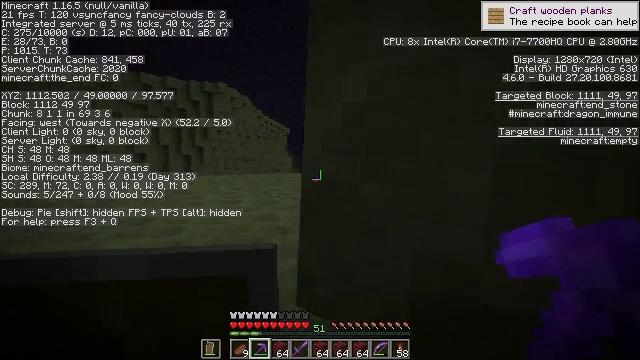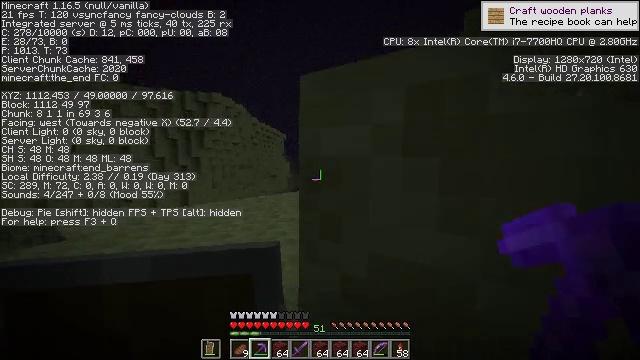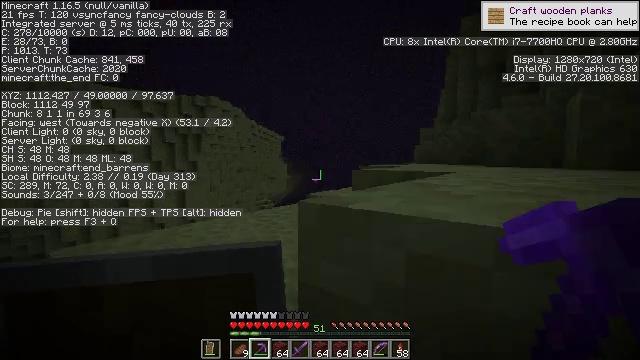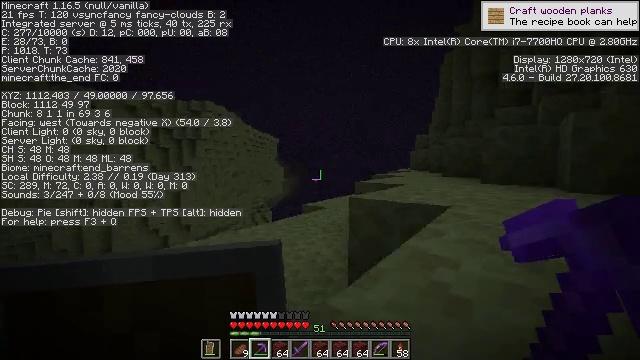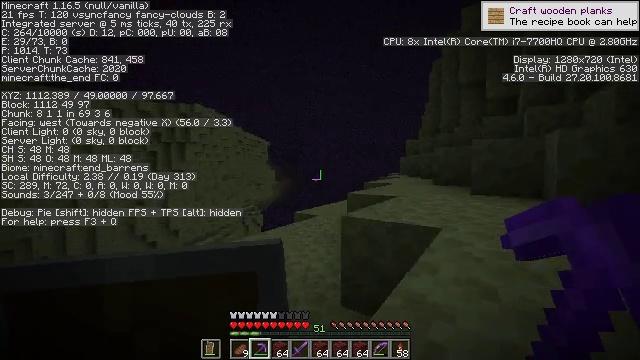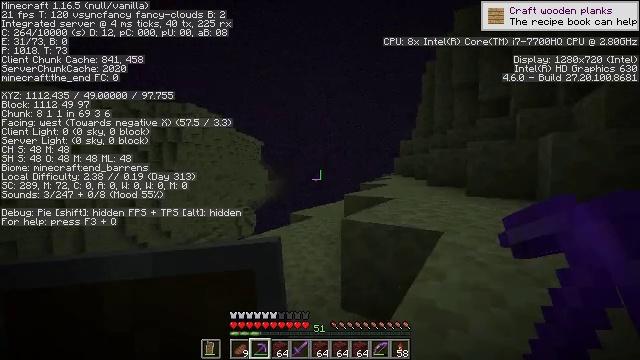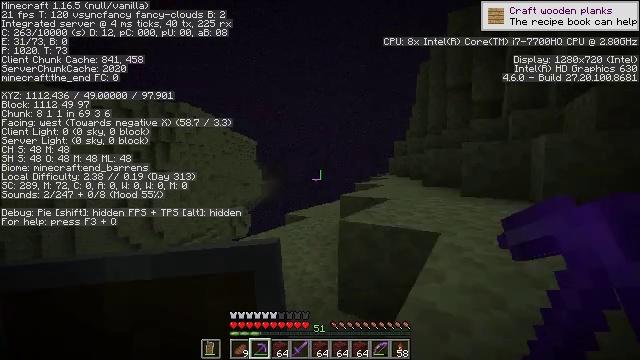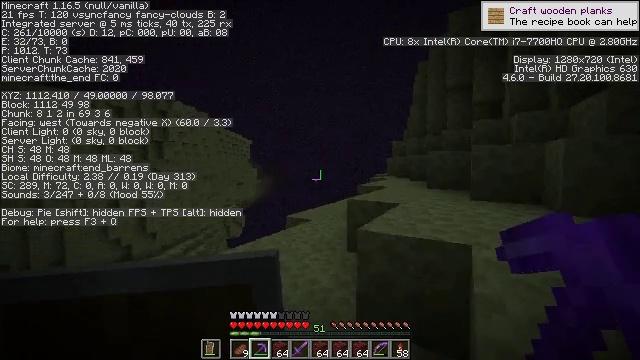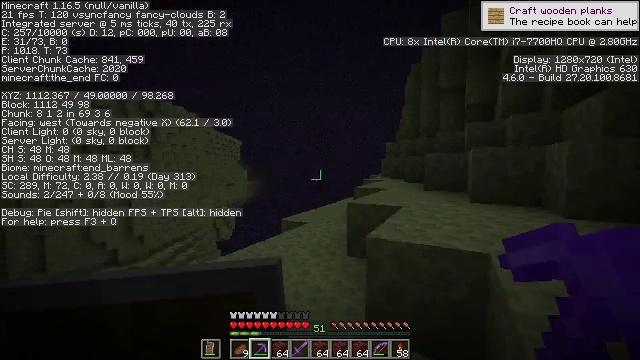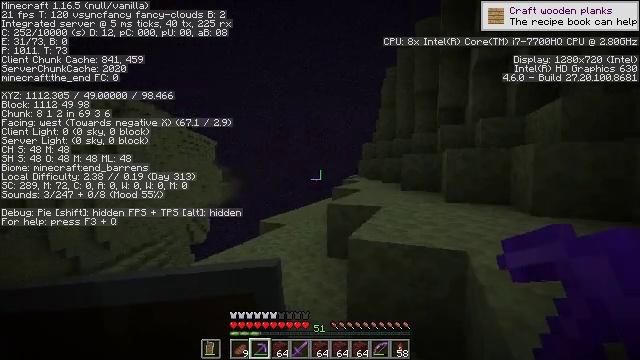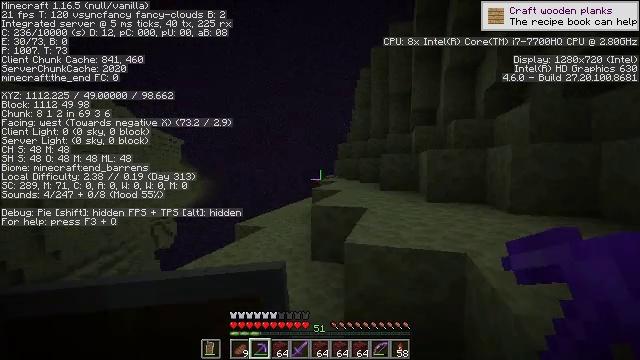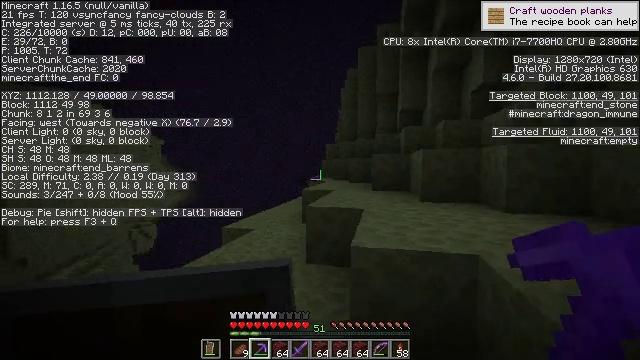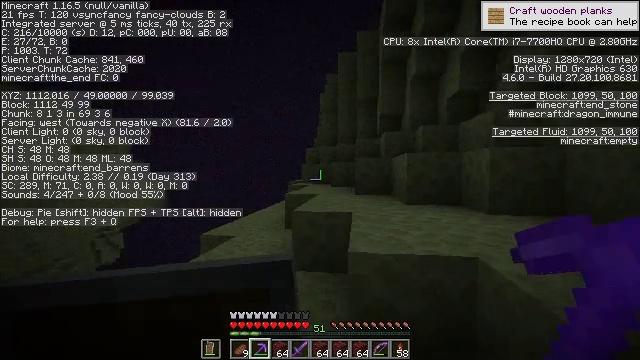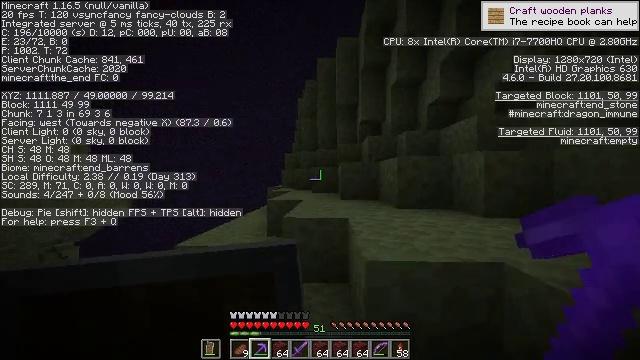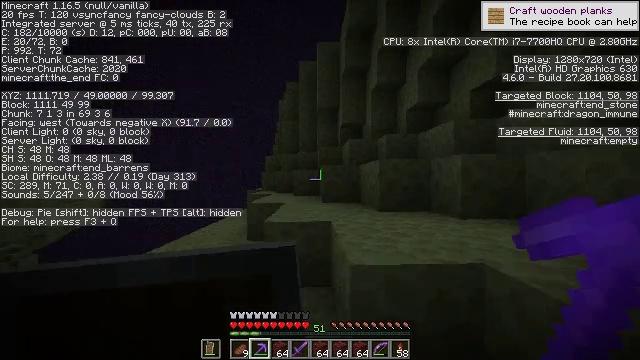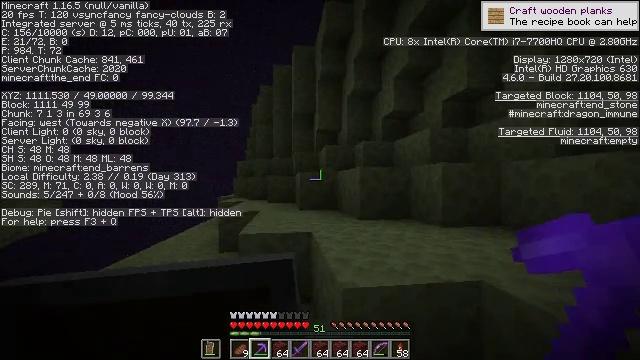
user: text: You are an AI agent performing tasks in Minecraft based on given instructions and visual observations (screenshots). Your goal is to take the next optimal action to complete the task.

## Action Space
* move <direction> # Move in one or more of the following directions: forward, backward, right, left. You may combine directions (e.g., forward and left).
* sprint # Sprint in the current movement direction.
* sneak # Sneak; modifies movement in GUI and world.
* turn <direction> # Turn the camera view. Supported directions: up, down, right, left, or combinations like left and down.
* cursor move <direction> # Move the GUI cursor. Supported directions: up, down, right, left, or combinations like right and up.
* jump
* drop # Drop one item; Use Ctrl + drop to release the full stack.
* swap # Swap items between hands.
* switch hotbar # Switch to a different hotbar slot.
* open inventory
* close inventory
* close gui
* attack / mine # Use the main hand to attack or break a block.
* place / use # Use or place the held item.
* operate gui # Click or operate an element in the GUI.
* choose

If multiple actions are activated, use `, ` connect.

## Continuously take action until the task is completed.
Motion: motion action
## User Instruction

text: Extract end stone with a pickaxe.
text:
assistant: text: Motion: no_op
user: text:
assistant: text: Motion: no_op
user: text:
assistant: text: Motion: no_op
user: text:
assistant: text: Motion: turn right
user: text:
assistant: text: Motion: move left, turn right
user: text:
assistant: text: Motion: move forward and move left, turn right
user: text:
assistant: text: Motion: move forward and move left, turn right
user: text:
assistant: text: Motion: move forward and move left, turn right
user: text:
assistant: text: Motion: move forward and move left, turn right
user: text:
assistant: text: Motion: move forward and move left, turn right
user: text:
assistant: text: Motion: move forward and move left, turn right
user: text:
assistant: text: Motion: move forward and move left, turn right
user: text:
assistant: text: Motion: move forward and move left, turn right and up
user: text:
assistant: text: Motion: move forward, turn right
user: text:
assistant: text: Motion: move forward, turn right and up
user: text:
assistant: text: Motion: move forward, turn right
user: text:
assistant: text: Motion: move forward
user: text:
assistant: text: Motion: move forward
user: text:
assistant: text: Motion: move forward
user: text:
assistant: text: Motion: move forward
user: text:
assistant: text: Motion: move forward
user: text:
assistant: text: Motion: move forward, jump
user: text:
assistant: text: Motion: move forward, jump
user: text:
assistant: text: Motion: move forward, jump
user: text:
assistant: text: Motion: move forward, jump
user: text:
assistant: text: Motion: move forward, turn left
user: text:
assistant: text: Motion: move forward
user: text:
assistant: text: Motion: move forward
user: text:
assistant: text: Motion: move forward
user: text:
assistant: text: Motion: move forward